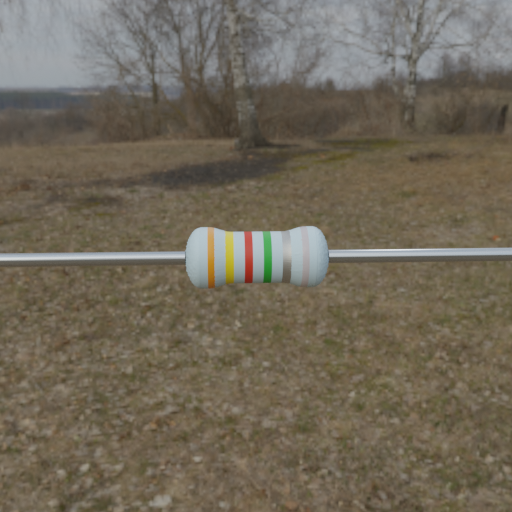
Resistor colour bands (in order): orange, yellow, red, green, silver, silver